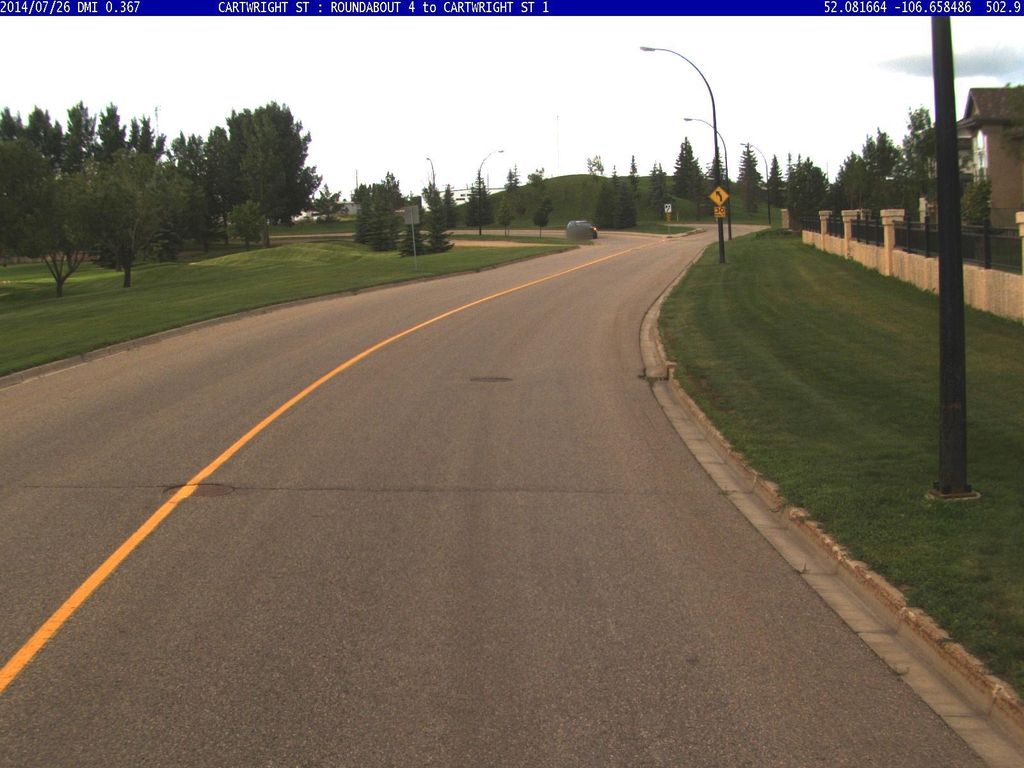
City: saskatoon